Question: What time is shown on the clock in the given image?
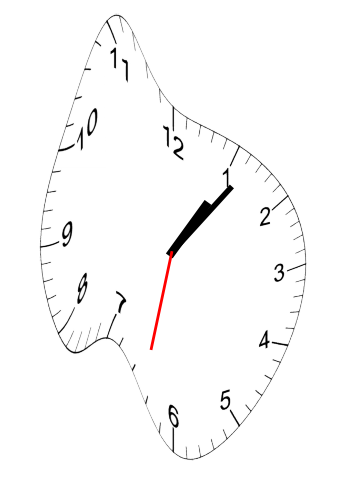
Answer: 01:06:32